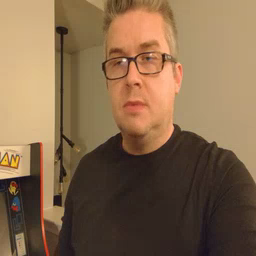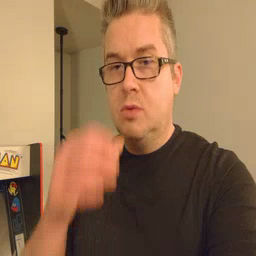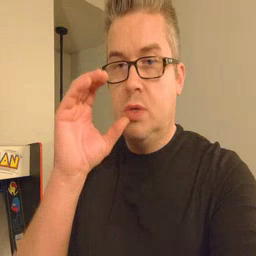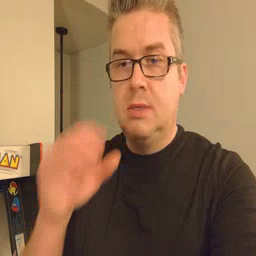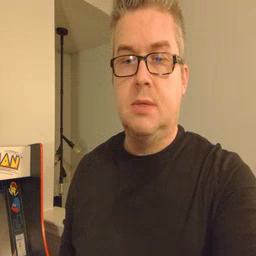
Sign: drink